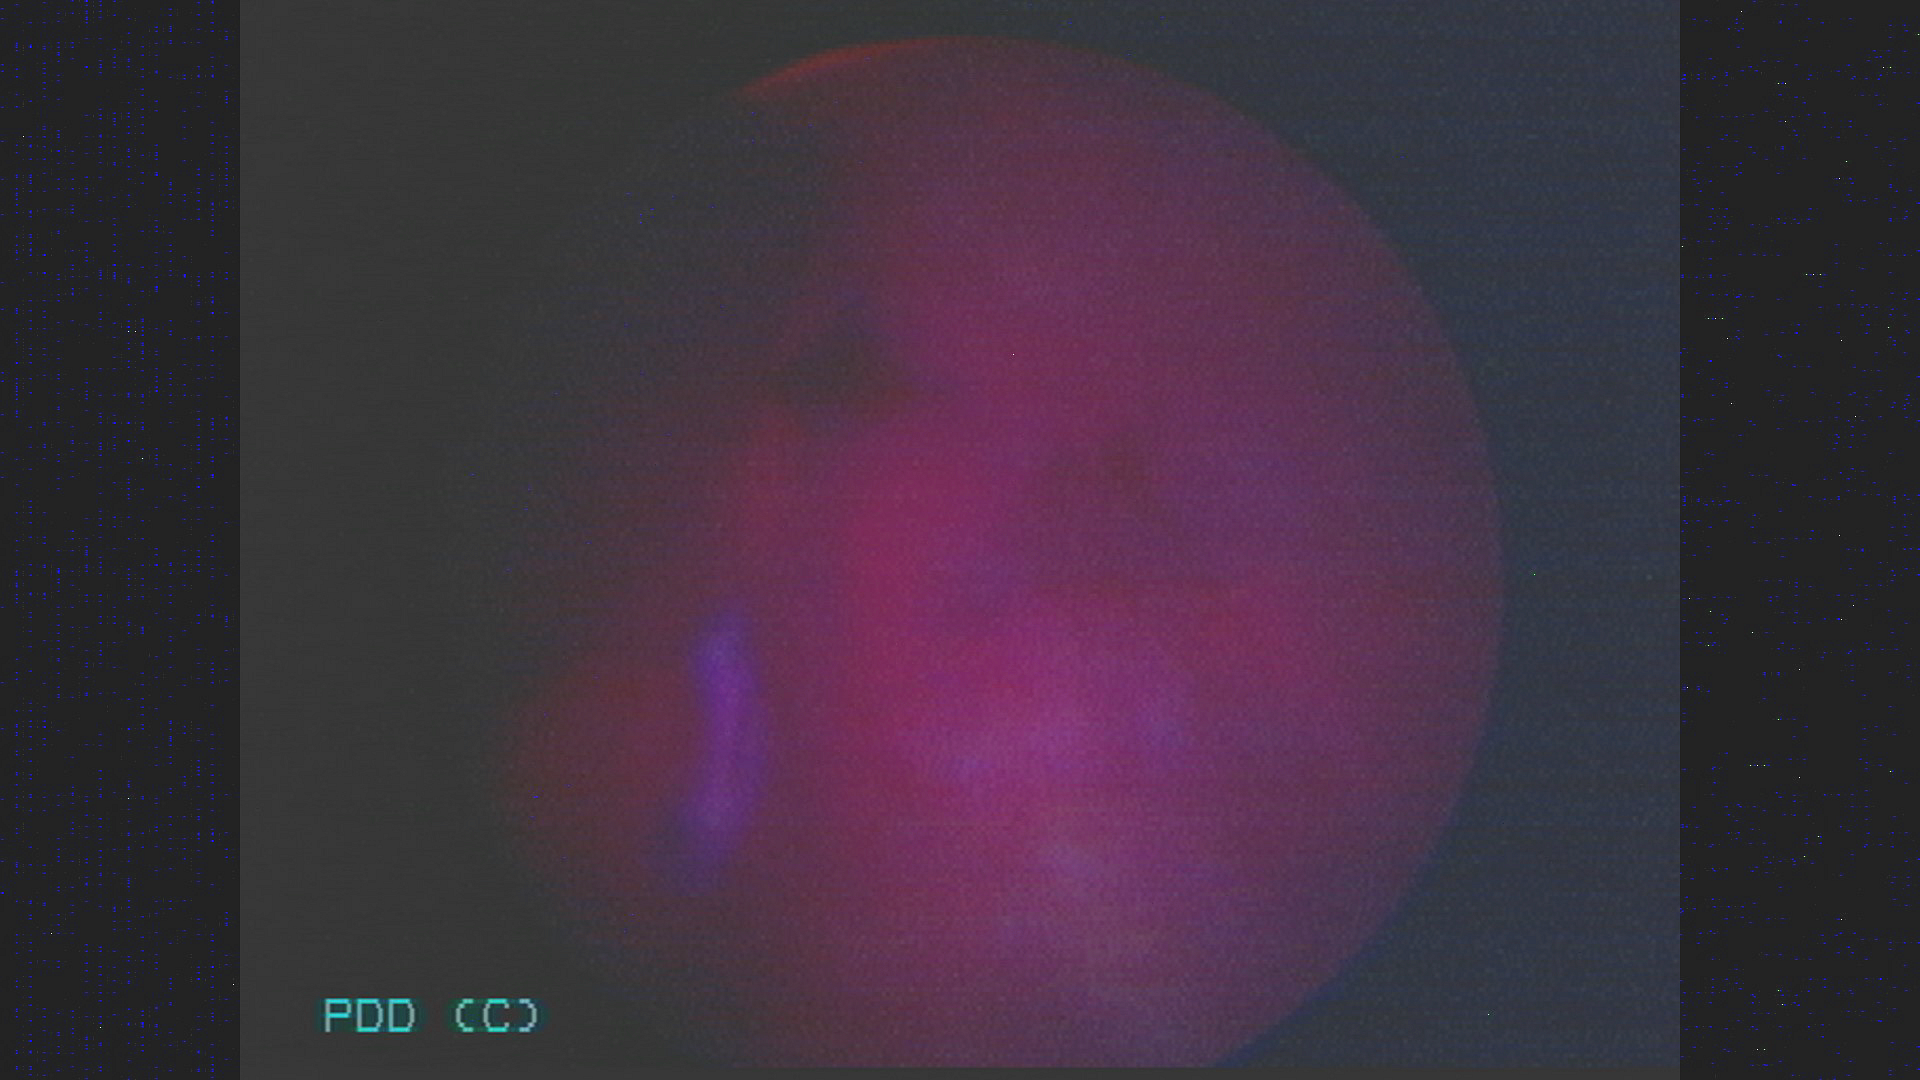
Modality: BLC
Class: Non-malignant
Subclass: InflammationNOS
Lesion: L1
Morphology: Non-papillary
Bladder cancer association: No